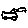
Label: car